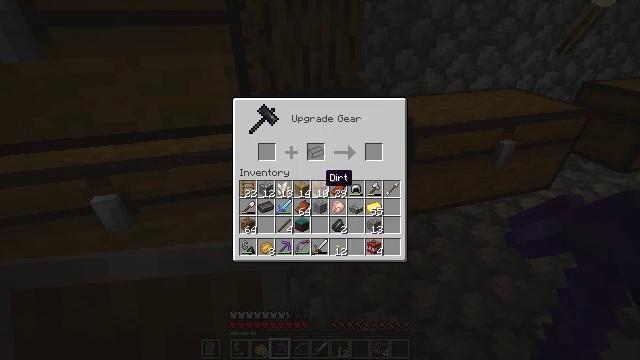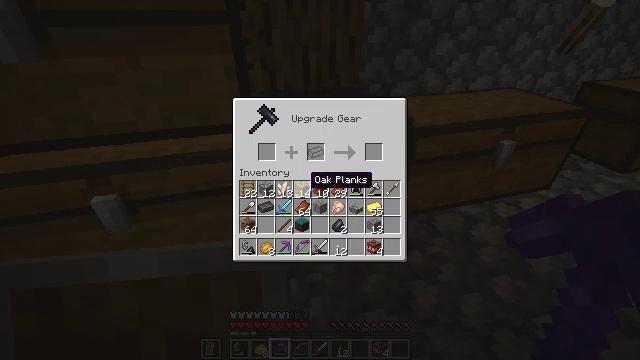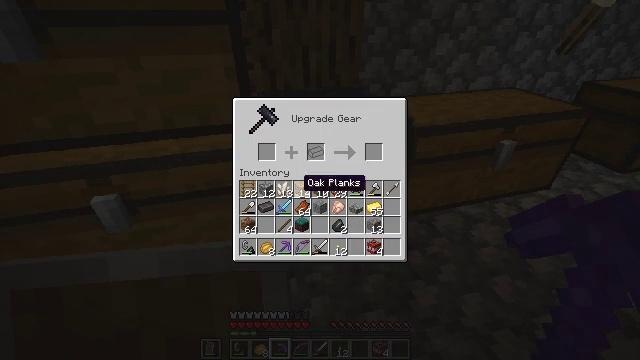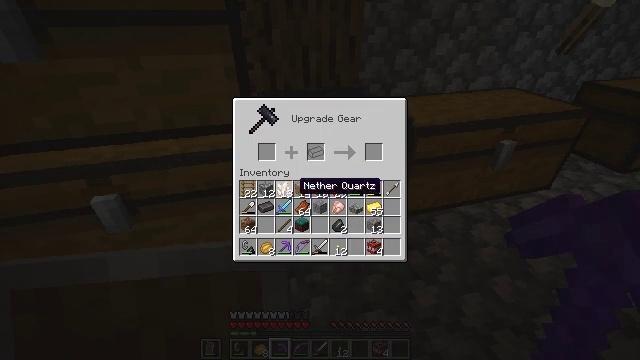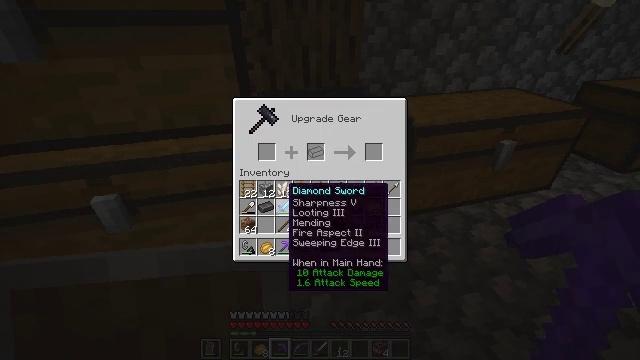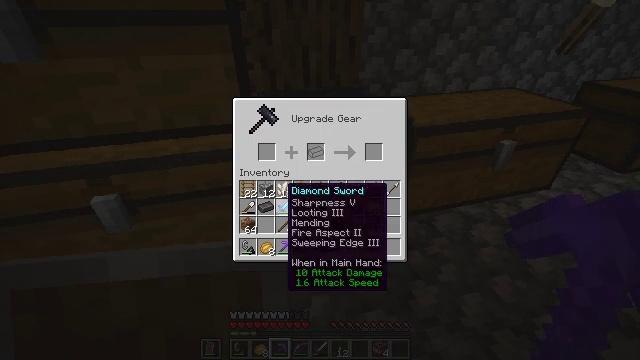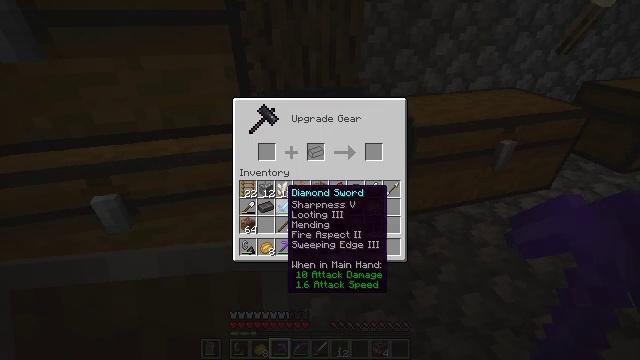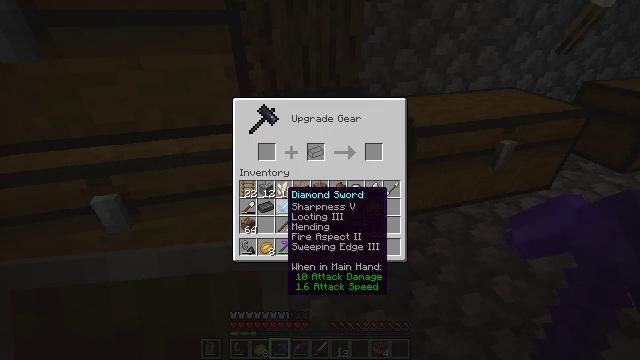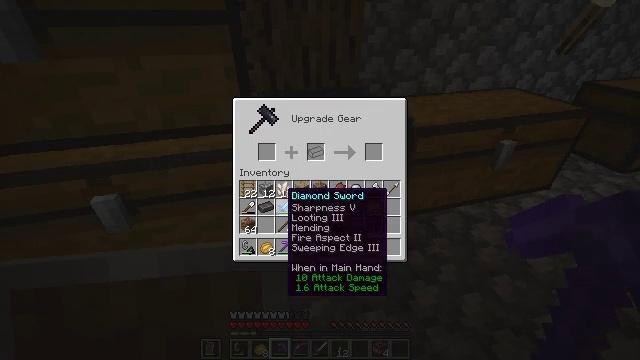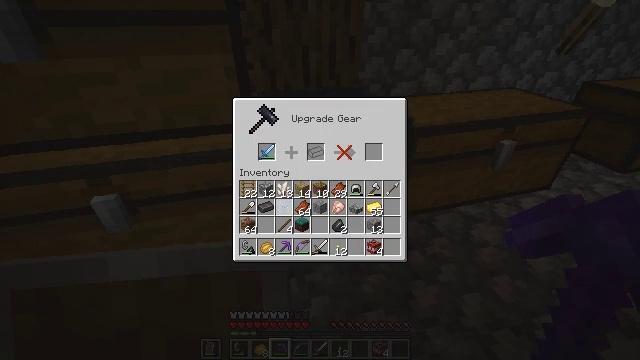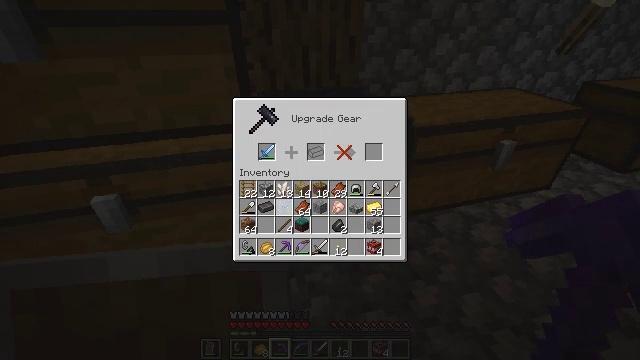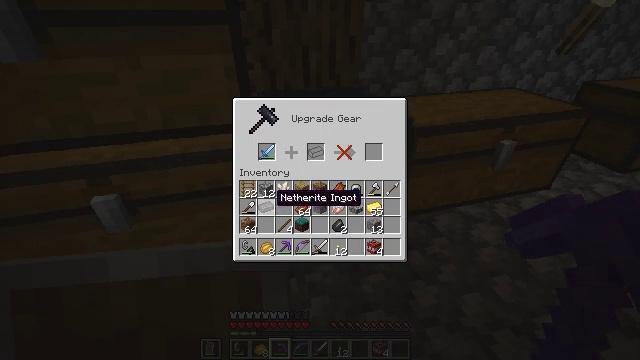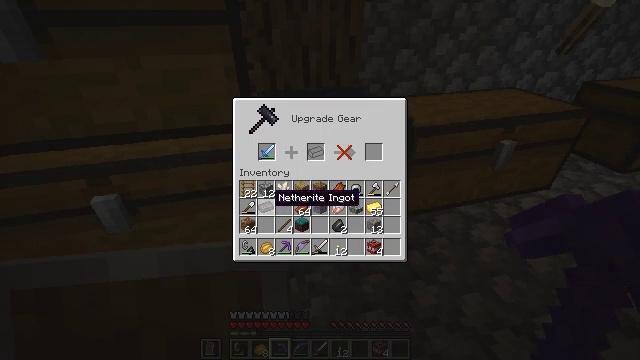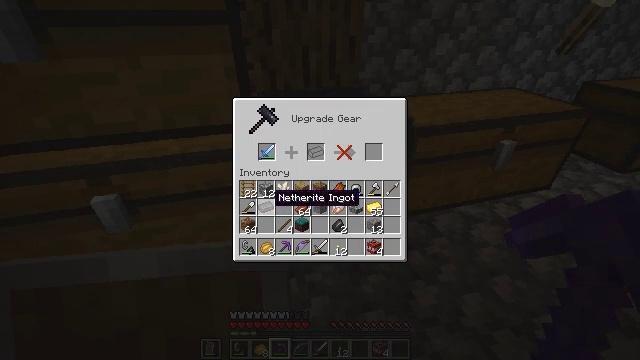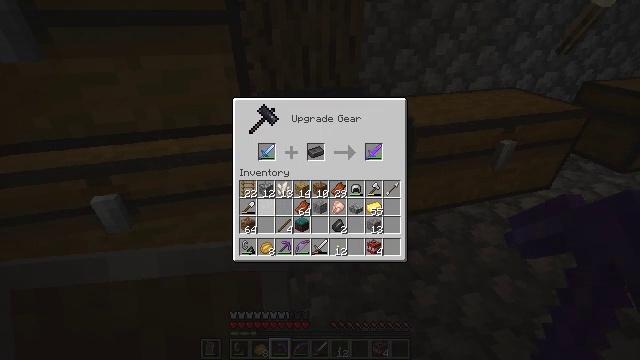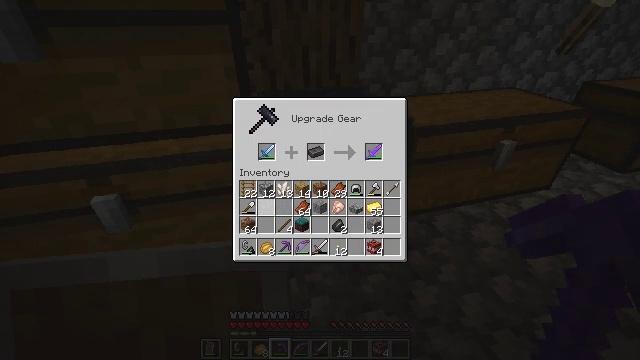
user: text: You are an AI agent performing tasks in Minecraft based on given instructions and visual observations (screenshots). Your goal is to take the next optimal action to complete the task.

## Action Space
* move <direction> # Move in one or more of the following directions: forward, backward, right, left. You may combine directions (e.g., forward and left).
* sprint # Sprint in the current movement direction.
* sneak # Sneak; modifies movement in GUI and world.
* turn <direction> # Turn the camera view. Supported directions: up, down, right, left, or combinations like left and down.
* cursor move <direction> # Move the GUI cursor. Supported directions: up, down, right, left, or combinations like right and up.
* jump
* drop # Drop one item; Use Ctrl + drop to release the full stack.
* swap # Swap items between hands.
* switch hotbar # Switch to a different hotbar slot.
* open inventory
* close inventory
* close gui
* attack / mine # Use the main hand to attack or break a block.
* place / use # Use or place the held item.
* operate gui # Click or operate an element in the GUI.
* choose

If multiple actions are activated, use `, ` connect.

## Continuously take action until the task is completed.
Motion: motion action
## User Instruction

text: Upgrade a diamond sword to a netherite sword.
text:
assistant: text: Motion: sneak, turn left
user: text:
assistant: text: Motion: sneak, turn left
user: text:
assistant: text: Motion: sneak
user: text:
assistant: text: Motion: sneak, turn left
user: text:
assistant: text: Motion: sneak
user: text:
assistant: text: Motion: sneak
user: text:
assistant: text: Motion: sneak
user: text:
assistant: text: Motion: sneak
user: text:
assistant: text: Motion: sneak, use / place
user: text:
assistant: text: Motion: sneak, use / place
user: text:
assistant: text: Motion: sneak, turn left
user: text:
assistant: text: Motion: sneak
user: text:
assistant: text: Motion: sneak
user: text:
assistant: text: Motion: sneak, use / place
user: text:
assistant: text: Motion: sneak, use / place
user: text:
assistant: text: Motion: sneak
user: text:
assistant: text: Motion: sneak
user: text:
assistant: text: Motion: sneak
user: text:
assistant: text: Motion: sneak
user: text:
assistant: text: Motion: sneak
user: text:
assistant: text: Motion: no_op
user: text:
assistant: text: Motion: no_op
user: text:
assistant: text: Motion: turn right and up
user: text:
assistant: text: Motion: turn right
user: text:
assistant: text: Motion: turn right and up
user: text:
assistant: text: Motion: turn right and up
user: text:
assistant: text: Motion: turn right and up
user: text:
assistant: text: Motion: no_op
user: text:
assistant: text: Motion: no_op
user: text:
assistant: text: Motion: no_op